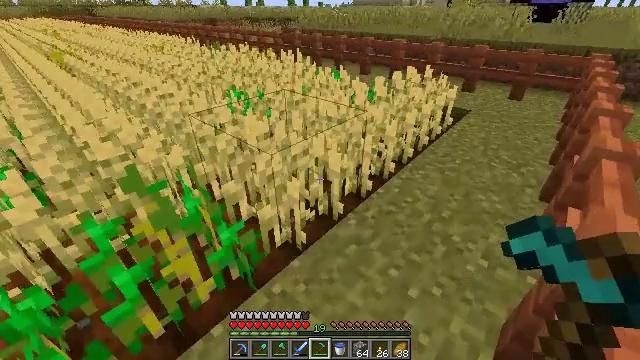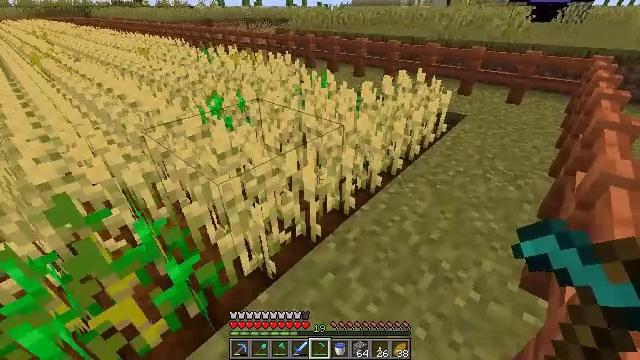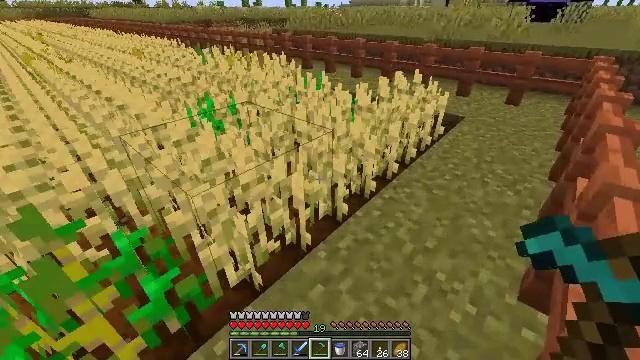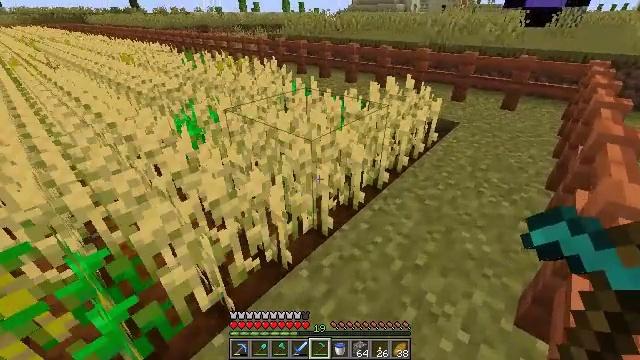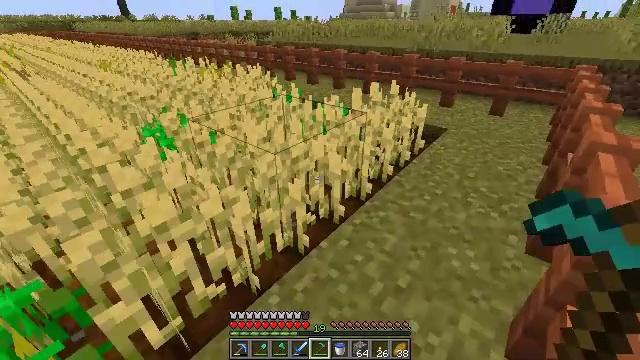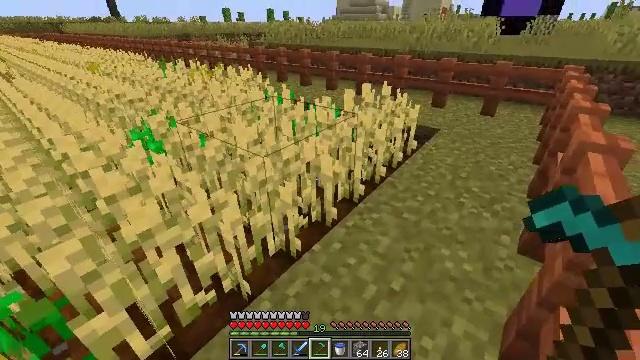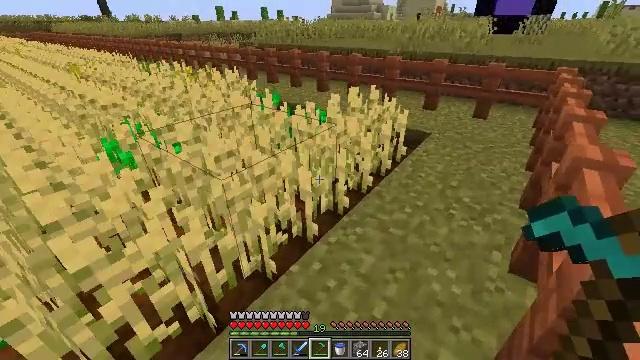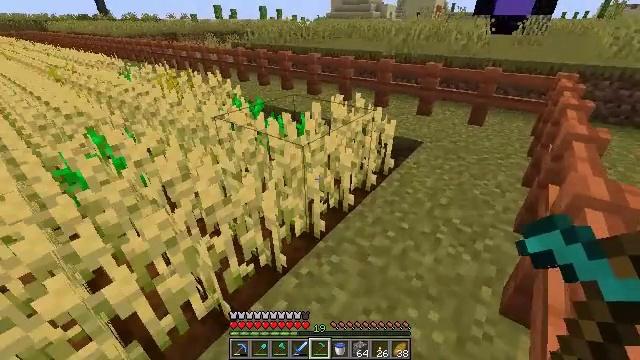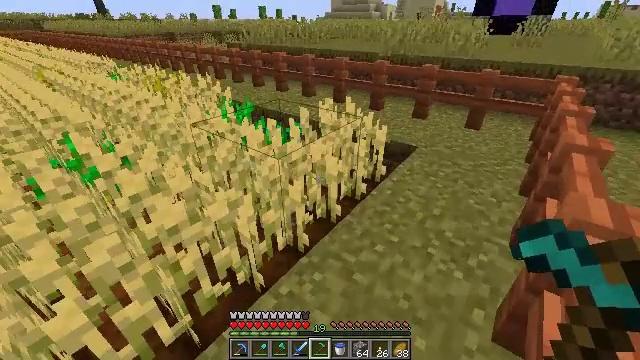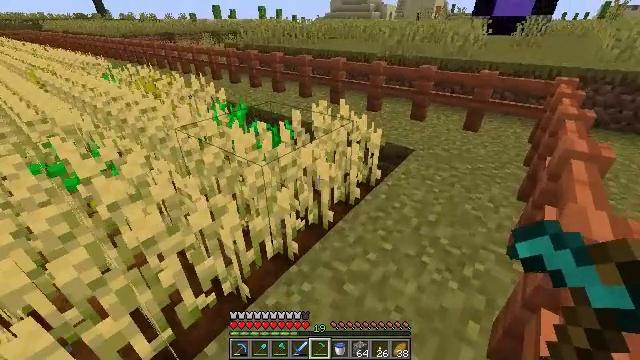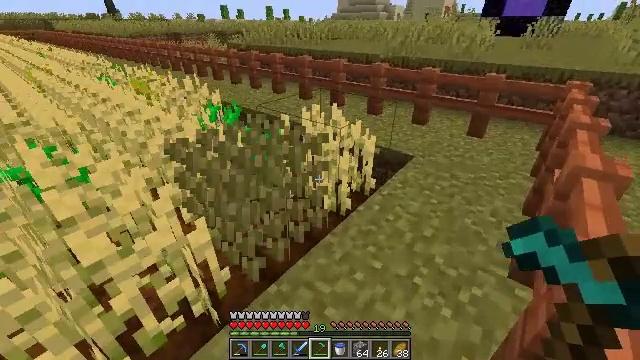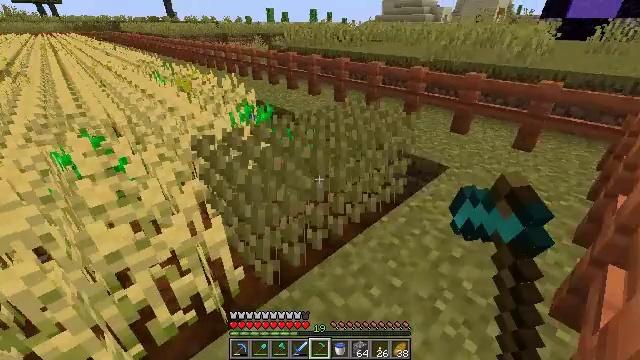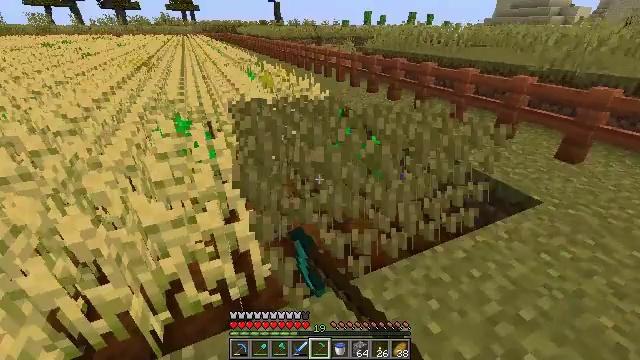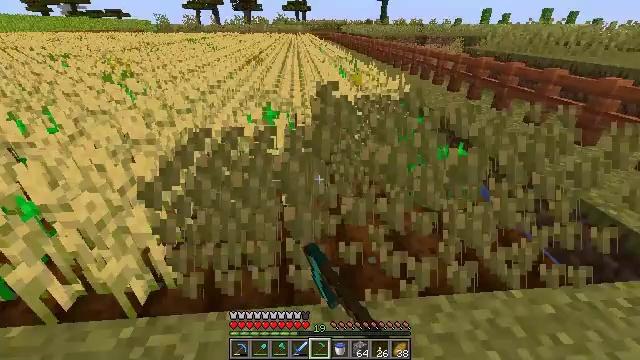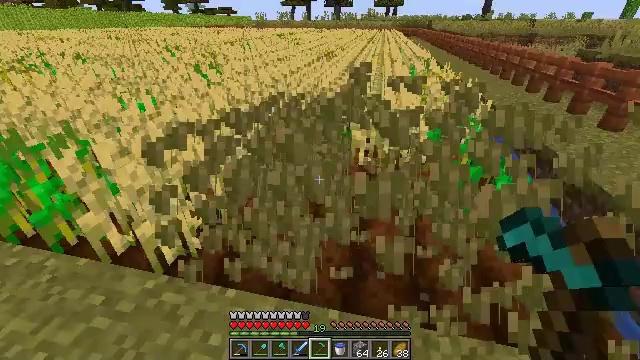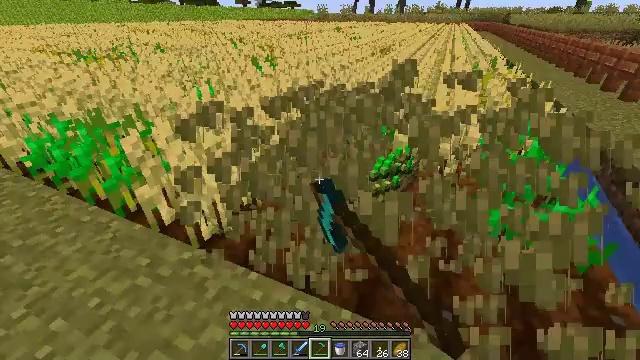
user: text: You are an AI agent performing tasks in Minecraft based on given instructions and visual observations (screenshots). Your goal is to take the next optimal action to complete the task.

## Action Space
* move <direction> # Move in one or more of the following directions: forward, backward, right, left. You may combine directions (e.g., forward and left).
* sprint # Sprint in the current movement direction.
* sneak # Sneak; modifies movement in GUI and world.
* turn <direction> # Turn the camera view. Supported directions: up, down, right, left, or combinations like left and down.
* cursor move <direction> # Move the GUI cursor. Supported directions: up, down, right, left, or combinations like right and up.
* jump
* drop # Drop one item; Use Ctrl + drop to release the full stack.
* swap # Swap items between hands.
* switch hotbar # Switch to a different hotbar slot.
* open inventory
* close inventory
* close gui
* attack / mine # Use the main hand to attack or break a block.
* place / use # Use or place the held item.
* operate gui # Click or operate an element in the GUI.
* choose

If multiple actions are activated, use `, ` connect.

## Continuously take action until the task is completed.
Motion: motion action
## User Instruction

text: Destroy the wheat to collect it.
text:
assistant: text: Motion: move forward and move right
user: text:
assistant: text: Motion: move forward and move right
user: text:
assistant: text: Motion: move forward and move right
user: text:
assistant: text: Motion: move forward and move right, turn right and up
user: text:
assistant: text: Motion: move forward and move right, turn right
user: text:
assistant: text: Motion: move forward and move right
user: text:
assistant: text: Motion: move forward and move right
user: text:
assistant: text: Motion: move forward and move right
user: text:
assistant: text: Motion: move forward and move right
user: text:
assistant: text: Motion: move right, turn left, attack / mine
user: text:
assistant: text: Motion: move right, turn left, attack / mine
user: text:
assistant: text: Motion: move right, turn left, attack / mine
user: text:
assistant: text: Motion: move right, turn left, attack / mine
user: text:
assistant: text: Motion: move right, turn left, attack / mine
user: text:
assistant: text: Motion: move right, turn left and down, attack / mine
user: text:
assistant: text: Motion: move right, turn left, attack / mine
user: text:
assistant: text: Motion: move right, turn left, attack / mine
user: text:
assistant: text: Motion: move right, attack / mine
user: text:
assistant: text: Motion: move right, turn right, attack / mine
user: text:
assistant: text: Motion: turn right and up, attack / mine
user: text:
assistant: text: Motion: turn right and up, attack / mine
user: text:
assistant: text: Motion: move forward, turn right, attack / mine
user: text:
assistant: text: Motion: move forward, turn left, attack / mine
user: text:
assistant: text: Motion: move forward, turn left, attack / mine
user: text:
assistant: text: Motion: move forward, turn left, attack / mine
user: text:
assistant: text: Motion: move forward, turn left, attack / mine
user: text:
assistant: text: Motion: move forward, turn left, attack / mine
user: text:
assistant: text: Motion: move forward, turn left, attack / mine
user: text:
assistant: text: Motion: move forward, turn left, attack / mine
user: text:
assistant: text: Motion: move forward and move left, turn left and down, attack / mine